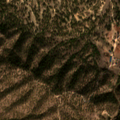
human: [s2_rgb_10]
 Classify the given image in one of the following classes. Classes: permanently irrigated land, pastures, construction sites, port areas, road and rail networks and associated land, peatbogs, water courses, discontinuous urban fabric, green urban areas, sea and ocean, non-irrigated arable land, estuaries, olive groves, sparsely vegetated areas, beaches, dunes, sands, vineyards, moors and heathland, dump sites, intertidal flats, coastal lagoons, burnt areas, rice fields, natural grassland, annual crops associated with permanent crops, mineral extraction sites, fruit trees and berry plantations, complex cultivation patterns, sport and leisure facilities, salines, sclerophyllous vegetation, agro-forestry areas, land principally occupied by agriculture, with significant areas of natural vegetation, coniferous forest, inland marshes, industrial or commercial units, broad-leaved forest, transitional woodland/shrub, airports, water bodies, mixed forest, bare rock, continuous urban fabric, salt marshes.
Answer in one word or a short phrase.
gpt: agro-forestry areas, broad-leaved forest